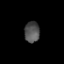
Tissue: prostate
Cell type: Fibroblasts
Senescence score: 0.7102
Nuclear area (px): 307
Mean DAPI intensity: 82.166